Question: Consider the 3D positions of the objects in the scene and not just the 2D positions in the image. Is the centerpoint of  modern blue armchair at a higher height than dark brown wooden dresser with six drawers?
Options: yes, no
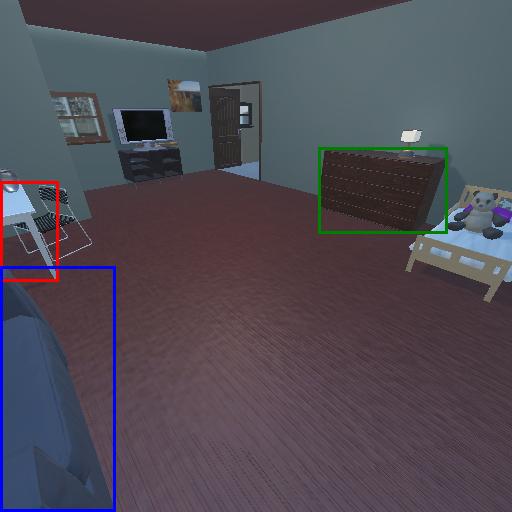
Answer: yes